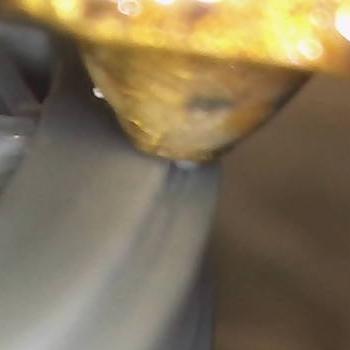
Flow rate: 235%